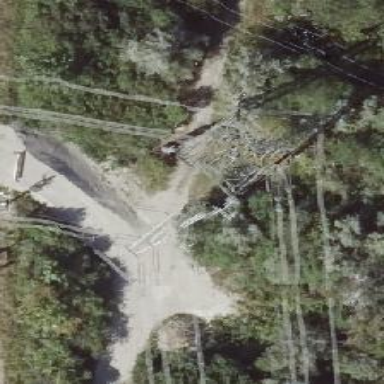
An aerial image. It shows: Power line in the image.